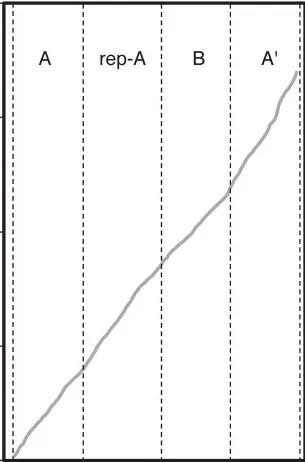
The cumulative value. For the beat duration of the audience-present performance by Pianist 11. The letters within each graph indicate section IDs. The x-axis indicates the number of quarter note.
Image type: chart (chart)